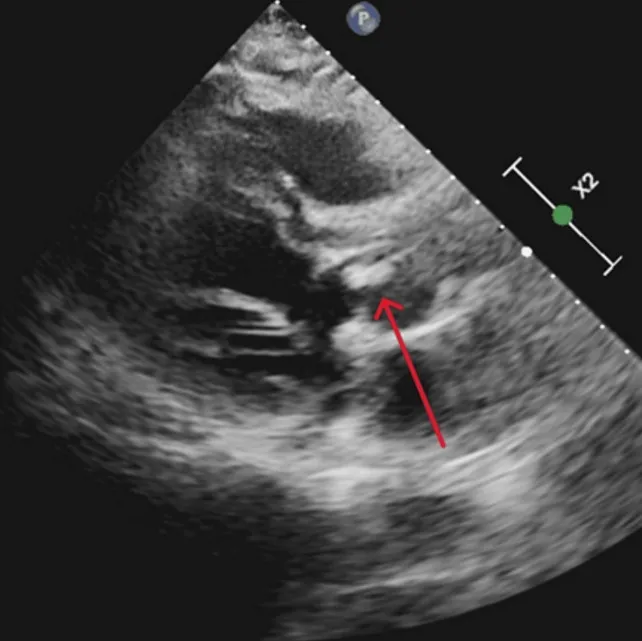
BAV vegetation on transthoracic echocardiogram. BAV: bicuspid aortic valve.
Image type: radiology (ultrasound)